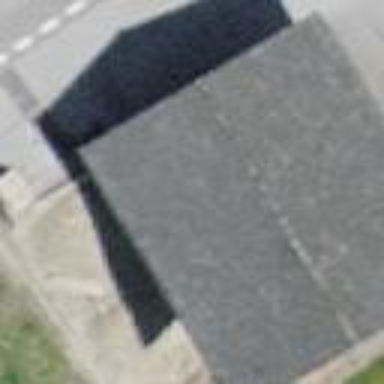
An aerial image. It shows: Rural barn.